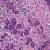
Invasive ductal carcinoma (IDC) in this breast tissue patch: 0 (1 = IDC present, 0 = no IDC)